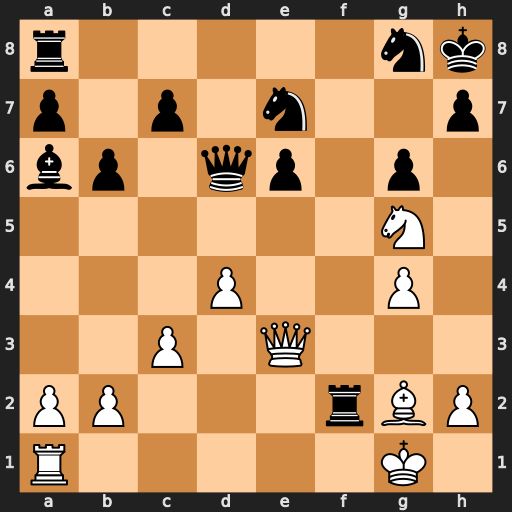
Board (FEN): r5nk/p1p1n2p/bp1qp1p1/6N1/3P2P1/2P1Q3/PP3rBP/R5K1
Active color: w
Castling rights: -
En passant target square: -
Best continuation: Qxf2 Nd5 Nf7+ Kg7 Nxd6